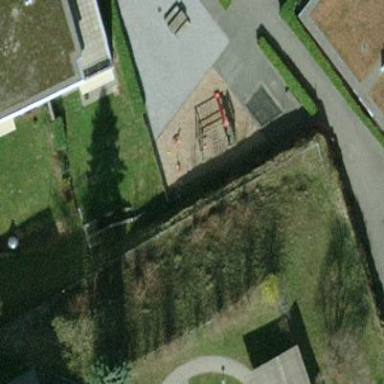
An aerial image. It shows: Playground area for leisure land.